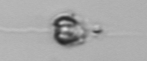
Label: Apedinella